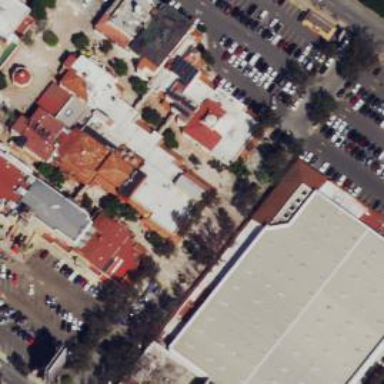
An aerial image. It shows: Commercial building.